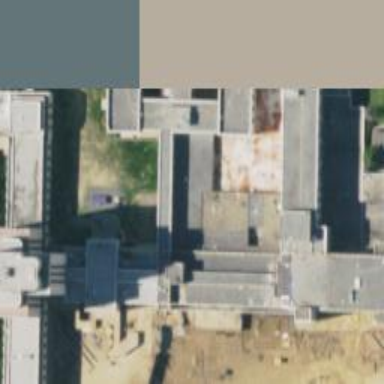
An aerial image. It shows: Hospital building.